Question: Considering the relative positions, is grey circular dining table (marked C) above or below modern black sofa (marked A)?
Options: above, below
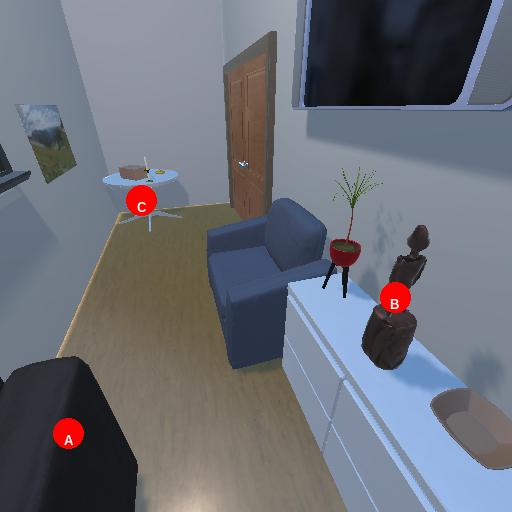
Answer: above